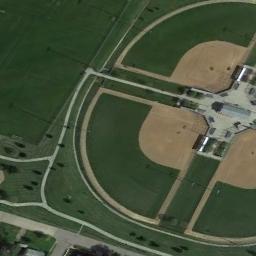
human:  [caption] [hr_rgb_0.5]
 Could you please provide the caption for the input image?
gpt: Three baseball fields are distributed around the two roads .

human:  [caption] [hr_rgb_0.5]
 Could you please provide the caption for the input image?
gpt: Four baseball diamonds adjacent to each other next to a white building and some trees beside .

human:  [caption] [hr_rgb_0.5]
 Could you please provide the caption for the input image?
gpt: There are three baseball fields in the picture, One of which is about a quarter as large as the other two .

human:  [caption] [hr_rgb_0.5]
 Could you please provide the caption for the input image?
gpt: There are three baseball diamonds in the grass along the roads .

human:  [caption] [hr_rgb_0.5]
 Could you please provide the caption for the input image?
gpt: The grass is next to three baseball diamonds .